Question: Where are these settings stored in windows 8?

Not in
C:\Users\[user]\.gitconfig
apparently.
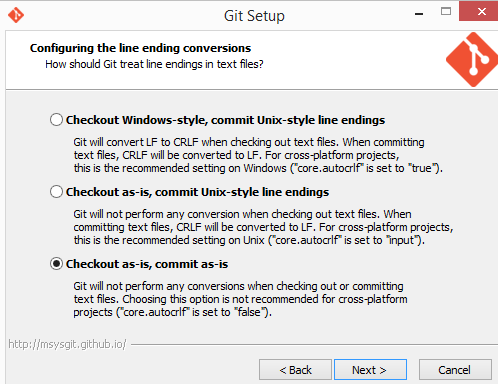
Answer: There are store:
- '<git>\etc\gitconfig'- '%HOME%\.gitconfig'<URL>'HOME''%USER_PROFILE%'-
Note that you need to define core.autocrlf yourself because '<git>\etc\gitconfig' defines it by default to true.
'''
git config --global core.autocrlf false
'''
(and while there are <URL>